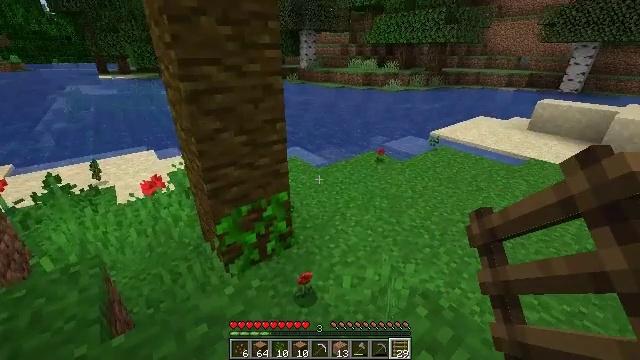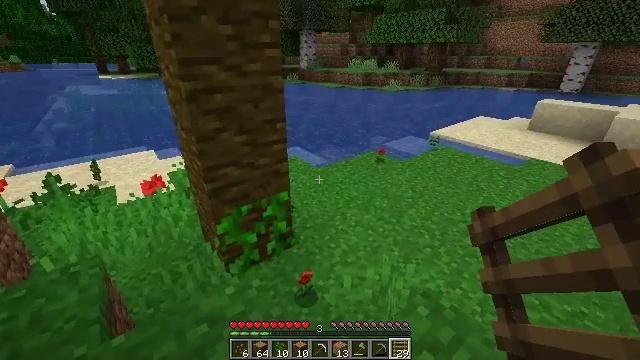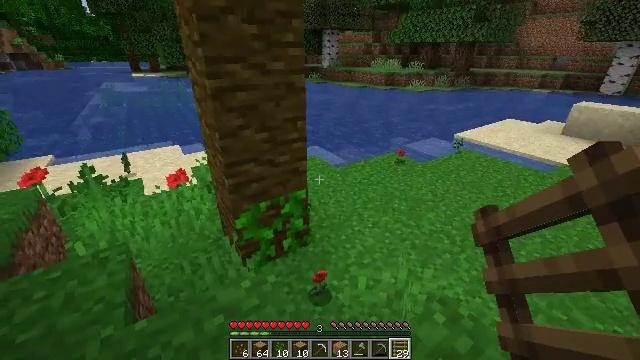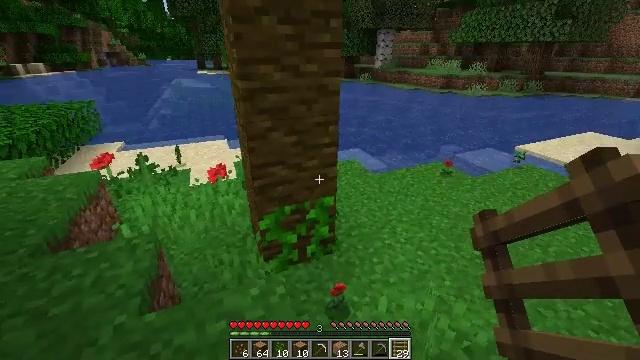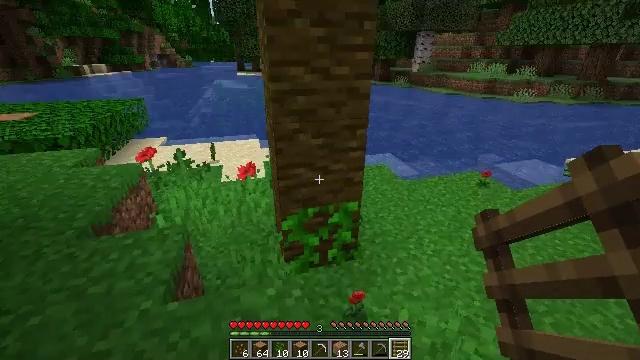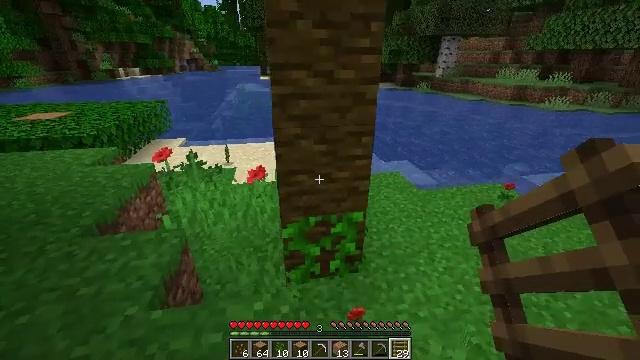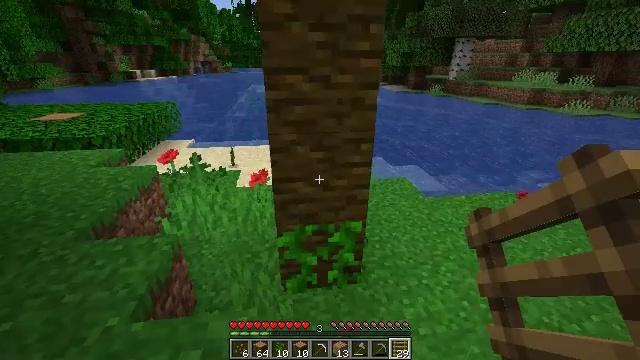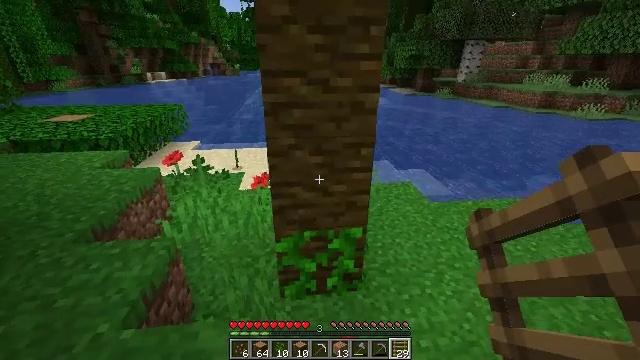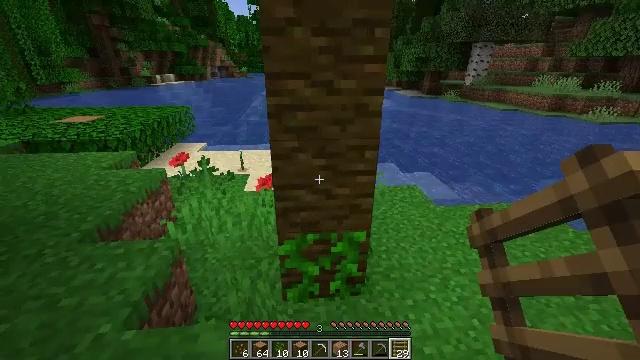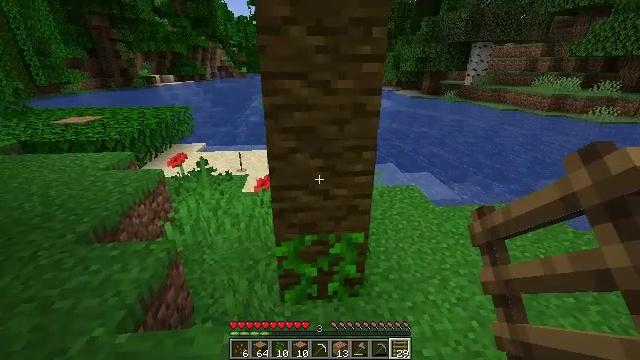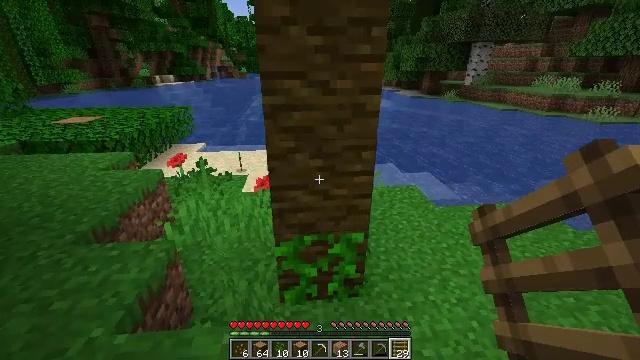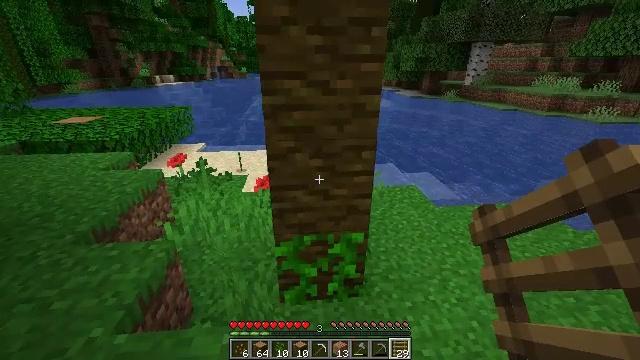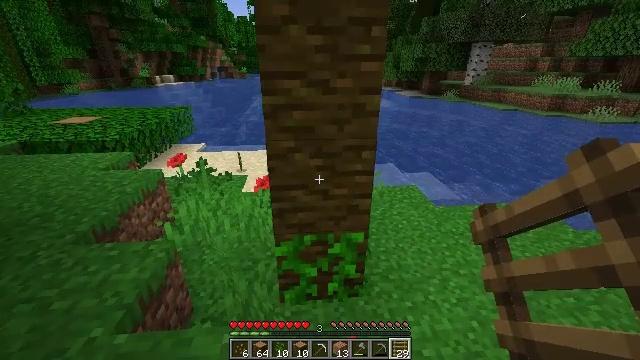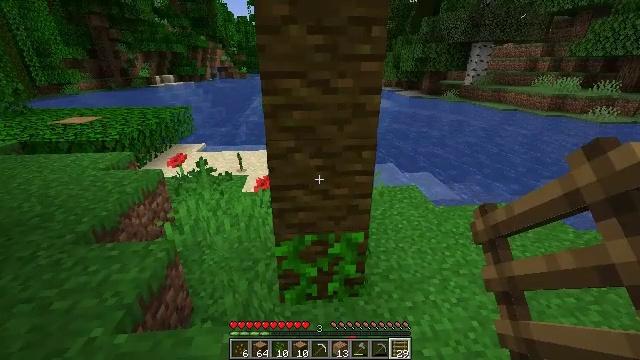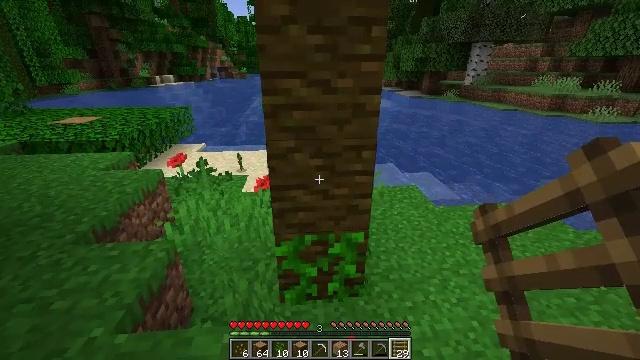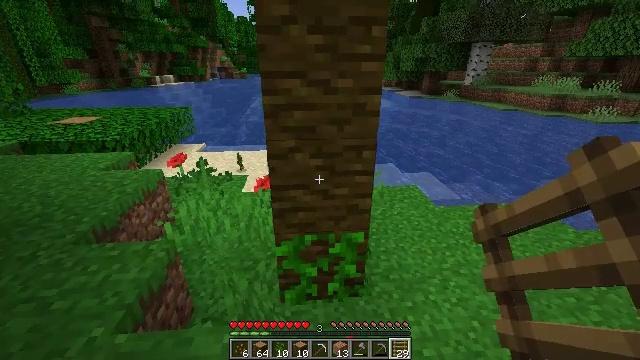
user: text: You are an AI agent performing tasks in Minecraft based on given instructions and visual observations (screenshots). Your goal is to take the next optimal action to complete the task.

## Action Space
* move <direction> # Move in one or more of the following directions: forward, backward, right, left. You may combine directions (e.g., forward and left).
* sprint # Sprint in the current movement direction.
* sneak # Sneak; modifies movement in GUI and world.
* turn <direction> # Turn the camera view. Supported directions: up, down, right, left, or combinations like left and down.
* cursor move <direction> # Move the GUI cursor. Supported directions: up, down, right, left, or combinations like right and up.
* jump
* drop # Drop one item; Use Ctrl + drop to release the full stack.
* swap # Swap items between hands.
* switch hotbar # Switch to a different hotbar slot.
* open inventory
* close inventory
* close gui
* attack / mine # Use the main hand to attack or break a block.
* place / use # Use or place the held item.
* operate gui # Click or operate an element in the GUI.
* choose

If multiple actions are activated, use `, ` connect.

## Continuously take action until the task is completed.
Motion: motion action
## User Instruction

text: Mine the jungle log in the rainforest biome.
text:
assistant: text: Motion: no_op
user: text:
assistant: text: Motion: move forward and move right, turn left
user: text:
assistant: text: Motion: move forward and move right, turn left
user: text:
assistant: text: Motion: move forward and move right, turn left
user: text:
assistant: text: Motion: move forward and move right, turn left
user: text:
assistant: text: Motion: turn left
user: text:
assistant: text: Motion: turn left
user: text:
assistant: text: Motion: turn left
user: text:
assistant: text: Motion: no_op
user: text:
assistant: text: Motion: no_op
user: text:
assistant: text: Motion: no_op
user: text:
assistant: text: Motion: no_op
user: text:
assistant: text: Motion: no_op
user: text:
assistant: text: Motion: no_op
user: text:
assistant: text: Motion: no_op
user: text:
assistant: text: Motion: no_op
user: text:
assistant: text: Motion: no_op
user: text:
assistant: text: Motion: no_op
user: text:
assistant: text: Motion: no_op
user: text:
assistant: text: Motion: no_op
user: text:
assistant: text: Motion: no_op
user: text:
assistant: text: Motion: no_op
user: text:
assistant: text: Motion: no_op
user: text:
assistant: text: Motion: turn up
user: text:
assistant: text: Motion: move forward, turn right and up
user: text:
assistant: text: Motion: move forward, turn up
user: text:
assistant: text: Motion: move forward, turn up
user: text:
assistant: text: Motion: no_op
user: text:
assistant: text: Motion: attack / mine
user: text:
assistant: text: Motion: attack / mine